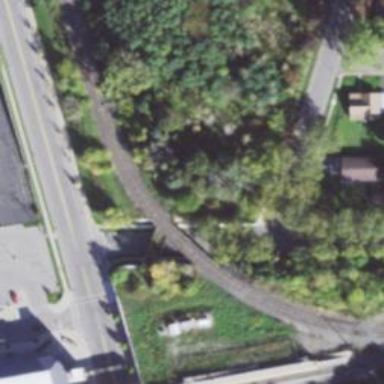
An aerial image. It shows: Abandoned railway bridge.